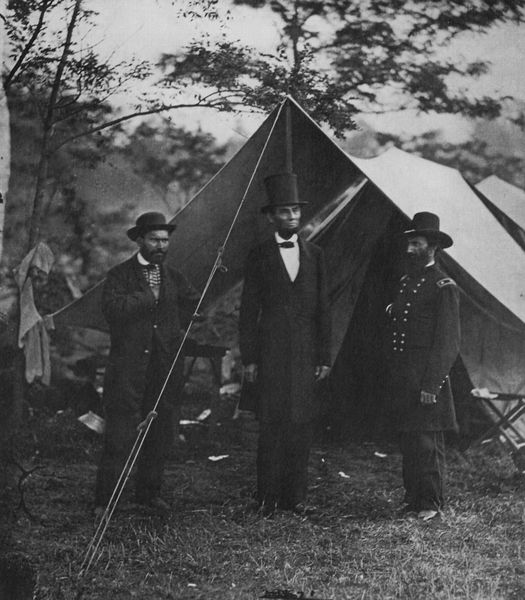
Titel: Lincoln auf dem Schlachtfeld von Antietam
Künstler: Alexander Gardner
Schlagwörter: baum, dunkel, mann, weiß, bäume, komposition, wäsche, äste, grau, hell, hut, hüte, licht, männer, schwarz, stuhl, tisch, zeichen, gras, rasen, wiese, mode, zylinder, anzug, bart, bärte, hemd, hose, arme, bärtig, kleidung, kragen, tablett, vollbart, bildnis, porträt, feld, natur, busch, büsche, sonne, mantel, schnur, stehend, stoff, tücher, drei, knopf, wald, schuhe, leine, amerika, hocker, inszenierung, tau, chair, hat, men, soldier, soldiers, white, frack, black, klappstuhl, symmetrie, portrait, handtuch, knöpfe, fliege, weste, grass, foto, fotografie, photographie, melone, eingang, seil, schwarzweiss, militär, uniform, soldat, armee, photo, man, sky, tree, geäst, gespannt, field, forscher, trees, suit, black and white, shadow, coat, buttons, hats, beard, arbre, rope, tie, würde, zelt, zelte, lager, leaves, war, bürgerkrieg, spannen, plane, tent, herbe, hering, top hat, manöver, blurry, guerre, hommes, militaires, camp, campen, zelten, mánner, camping, photograph, photography, debout, militaire, lincoln, fil, tente, tall, exterieur, forographie, entdeckung, sei, civil war, etats unis, guerre secession, baärte, blache, fiege, ftotgrafie, heirng, knopten, licoln, plache, président, zeltschnurr, portraits, brady, blur, civil, abraham lincoln, abraham, abe, camp site, pleine air, cecessopn, seccession, tarpee, tarpe, abraham incoln